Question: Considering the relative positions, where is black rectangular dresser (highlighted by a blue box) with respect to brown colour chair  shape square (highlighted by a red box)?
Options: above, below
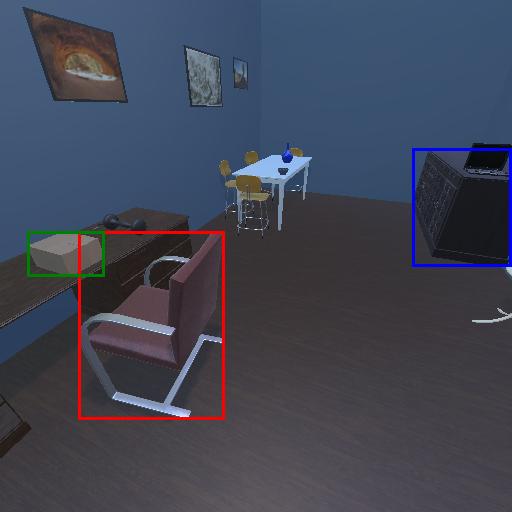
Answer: above